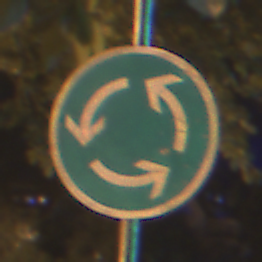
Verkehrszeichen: Kreisverkehr
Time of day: Night
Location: Outdoor (Urban)
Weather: PartlyCloudy
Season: NotSpecified
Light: Artificial